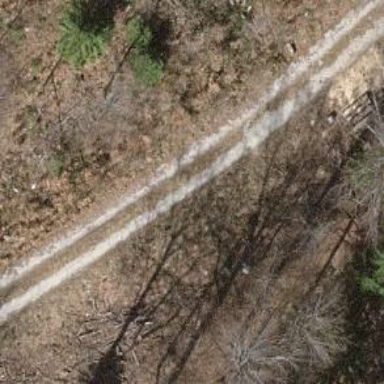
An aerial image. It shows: Unpaved track with grade2 tracktype.